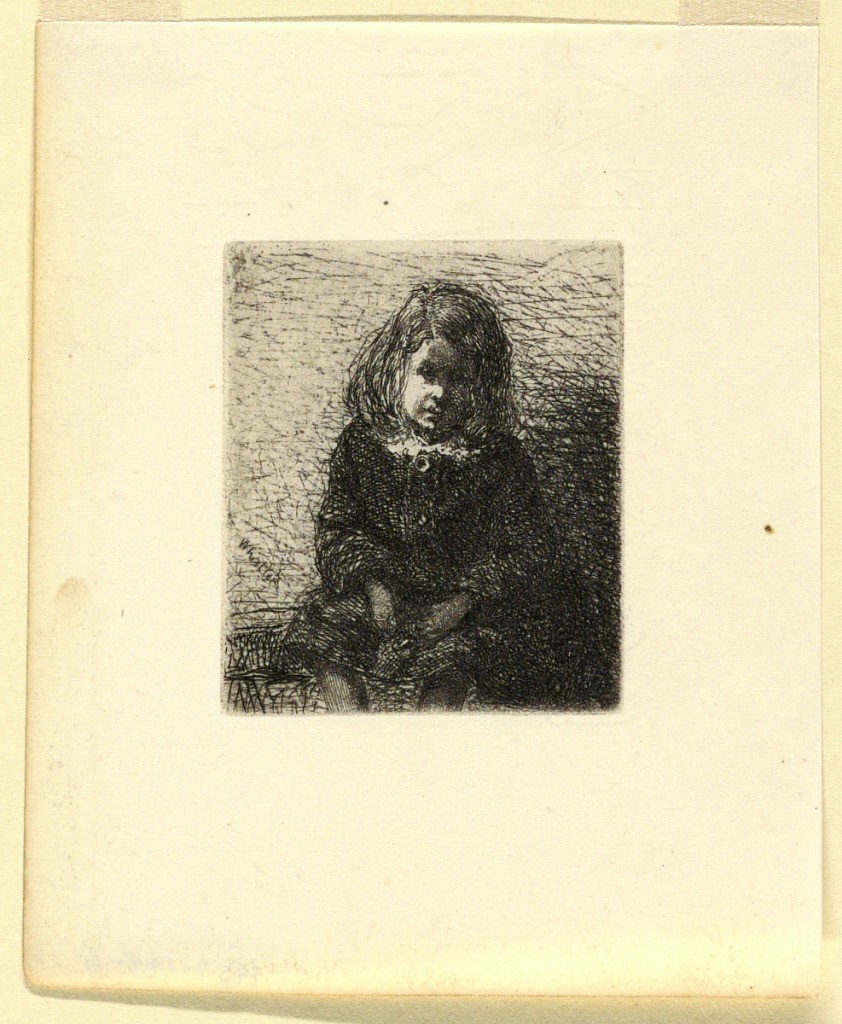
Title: Little Arthur
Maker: James McNeill Whistler, American, 1834–1903
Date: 1857–1858
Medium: Etching on paper
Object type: Print
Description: A young male figure with long hair is seated, his hands resting in his lap and his head bent to the right. Portrait of Arthur, son of the artist, Francis Seymour Haden.